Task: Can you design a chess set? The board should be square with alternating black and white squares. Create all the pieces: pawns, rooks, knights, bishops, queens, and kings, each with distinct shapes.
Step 2273:
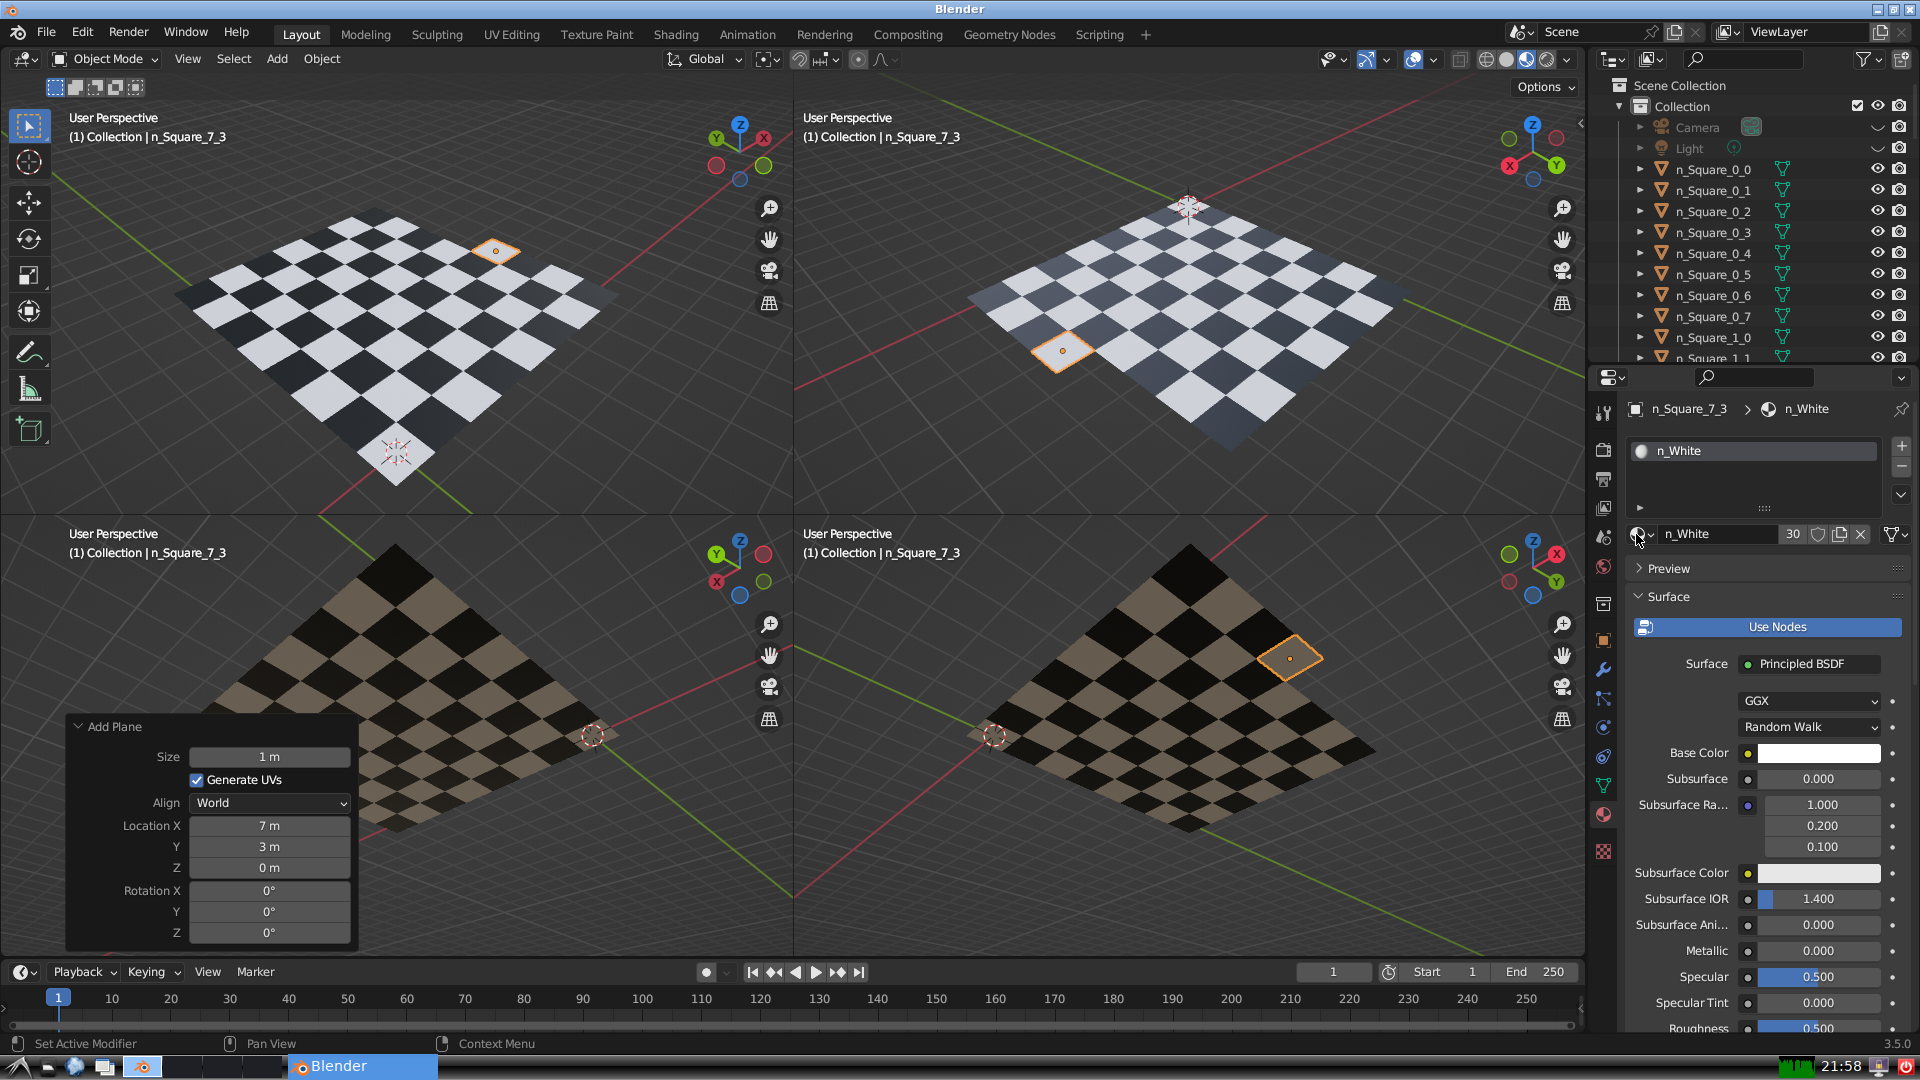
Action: {"mouse_move": [278, 58]}